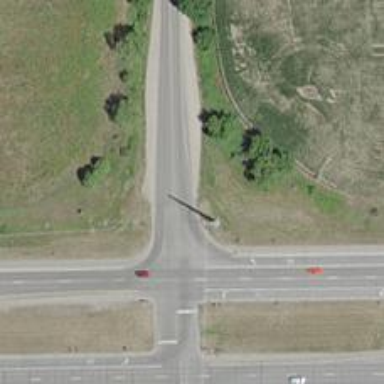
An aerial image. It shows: Road with stop sign.